Breast ultrasound image
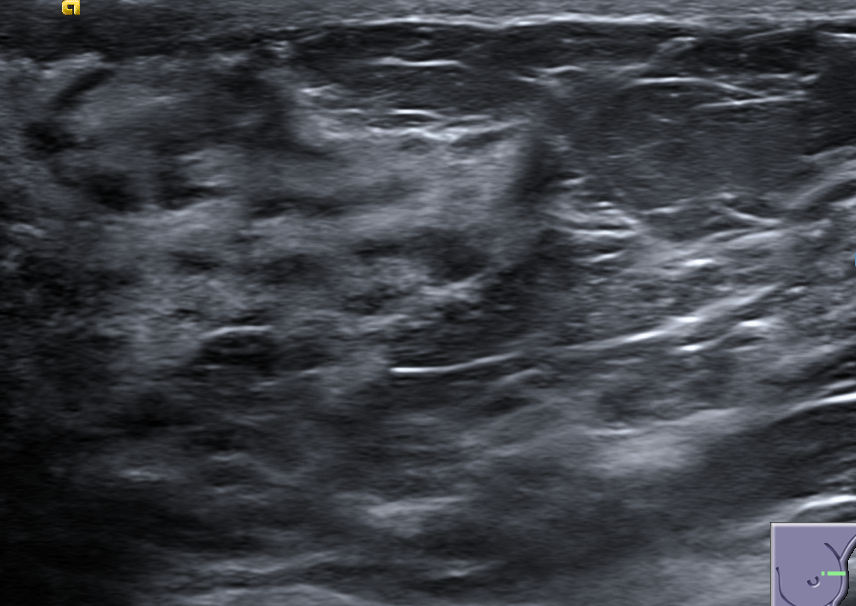
Diagnosis: normal